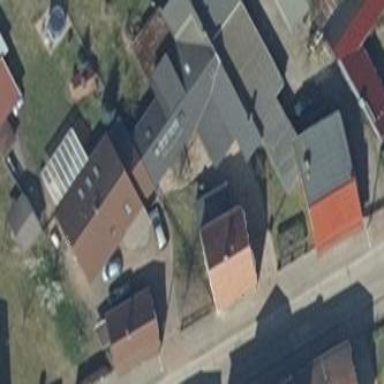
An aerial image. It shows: Simple and straightforward house.